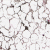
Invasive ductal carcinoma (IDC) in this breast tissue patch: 0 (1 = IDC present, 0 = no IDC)